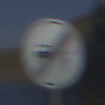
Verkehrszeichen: EndeVerbotUeberholenEinspurigeFahrzeuge
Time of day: MorningAfternoon
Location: Outdoor (Nature)
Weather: Clear
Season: NotSpecified
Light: Natural